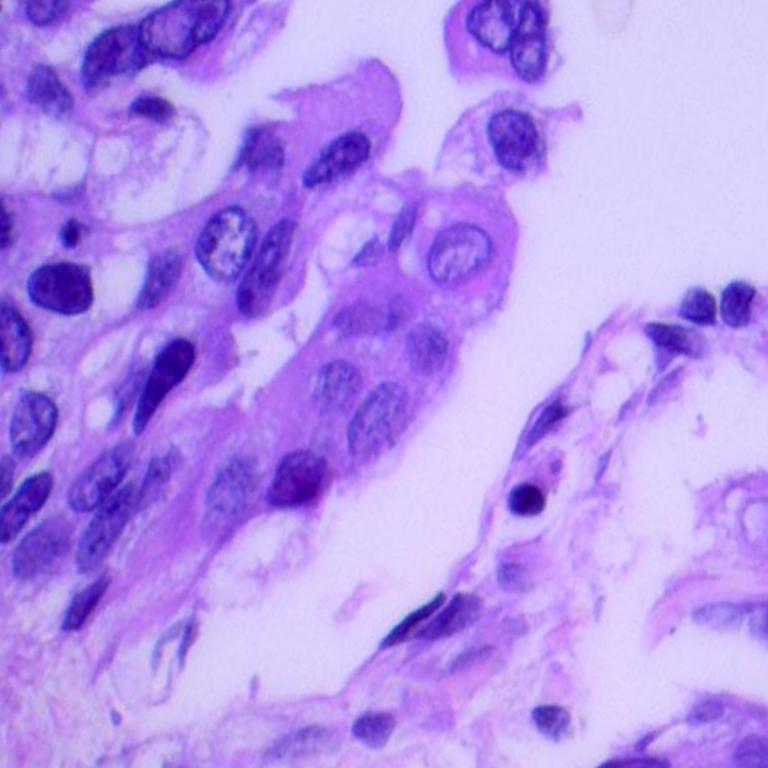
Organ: lung
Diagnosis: adenocarcinomas